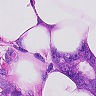
Metastatic tissue present: yes